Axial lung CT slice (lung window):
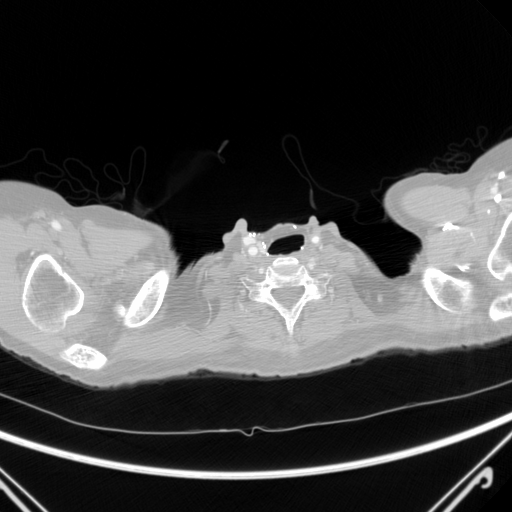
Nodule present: no